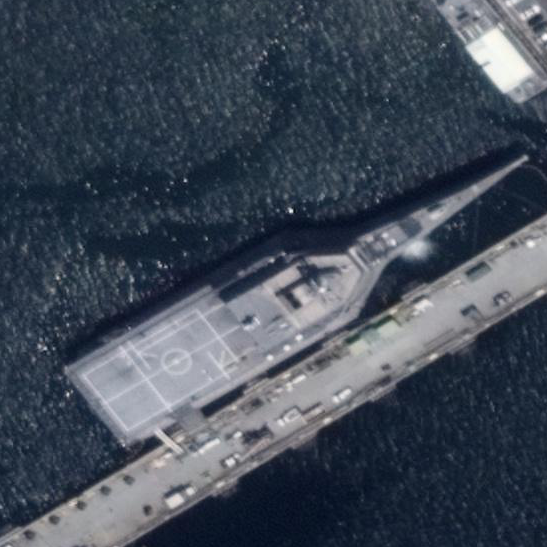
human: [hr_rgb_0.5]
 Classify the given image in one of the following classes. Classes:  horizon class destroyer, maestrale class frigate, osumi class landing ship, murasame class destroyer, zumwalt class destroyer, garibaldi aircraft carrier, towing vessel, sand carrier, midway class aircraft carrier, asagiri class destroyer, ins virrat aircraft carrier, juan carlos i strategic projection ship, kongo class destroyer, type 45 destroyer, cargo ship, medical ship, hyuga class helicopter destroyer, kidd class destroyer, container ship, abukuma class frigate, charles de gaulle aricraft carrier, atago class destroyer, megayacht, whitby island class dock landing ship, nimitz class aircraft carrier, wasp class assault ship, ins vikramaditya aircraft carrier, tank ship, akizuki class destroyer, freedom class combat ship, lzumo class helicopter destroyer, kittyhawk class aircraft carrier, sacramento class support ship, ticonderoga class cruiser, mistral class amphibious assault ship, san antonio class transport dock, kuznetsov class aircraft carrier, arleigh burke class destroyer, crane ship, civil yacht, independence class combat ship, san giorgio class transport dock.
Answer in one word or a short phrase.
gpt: Independence class combat ship